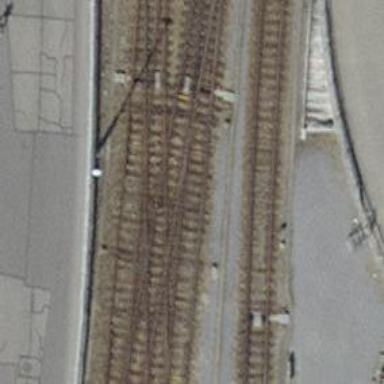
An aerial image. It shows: Railway crossing.